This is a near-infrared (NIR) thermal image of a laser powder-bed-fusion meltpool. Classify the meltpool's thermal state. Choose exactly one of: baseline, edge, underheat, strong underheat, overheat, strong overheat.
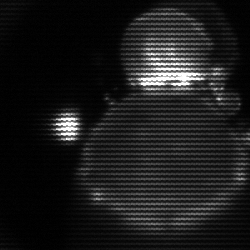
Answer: edge